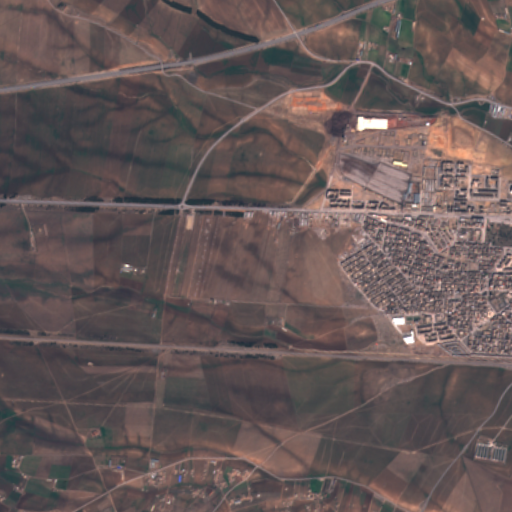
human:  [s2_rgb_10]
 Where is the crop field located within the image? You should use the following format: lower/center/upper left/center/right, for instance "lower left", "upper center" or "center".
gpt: The crop field is located in the upper right of the image.
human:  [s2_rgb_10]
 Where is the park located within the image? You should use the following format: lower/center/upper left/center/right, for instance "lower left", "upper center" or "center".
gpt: The park is located in the center right of the image.
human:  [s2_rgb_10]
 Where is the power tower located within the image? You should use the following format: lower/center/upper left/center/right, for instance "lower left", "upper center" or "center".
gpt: The power tower is located in the upper left of the image.
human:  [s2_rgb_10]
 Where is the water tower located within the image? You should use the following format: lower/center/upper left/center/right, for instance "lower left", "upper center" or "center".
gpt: The water tower is located in the center right of the image.
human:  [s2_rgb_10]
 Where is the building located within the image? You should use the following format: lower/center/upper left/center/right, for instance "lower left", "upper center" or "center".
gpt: There is no building in the image.